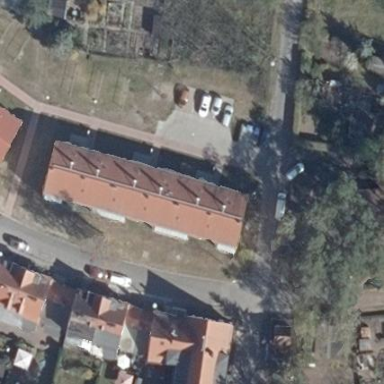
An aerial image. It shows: Gabled building.